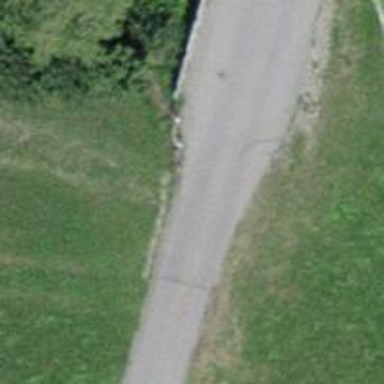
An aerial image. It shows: Unclassified road with smooth asphalt surface. The road has high-quality grade 1 tracktype.